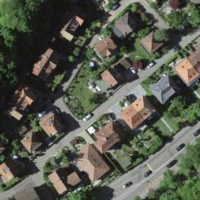
EUNIS habitat code: 54
Species observed at this site:
Euphorbia cyparissias
Fraxinus excelsior